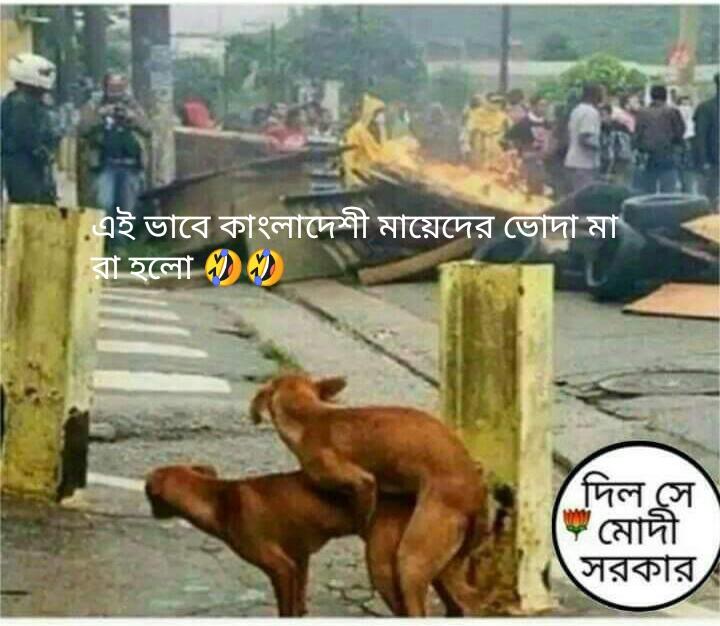
Text: এইভাবে বাংলাদেশী মায়েদের ভোদা মারা হলো, দিল সে মোদী সরকার।
Label: Hate
Hate category: Political
Targeted group: Organization